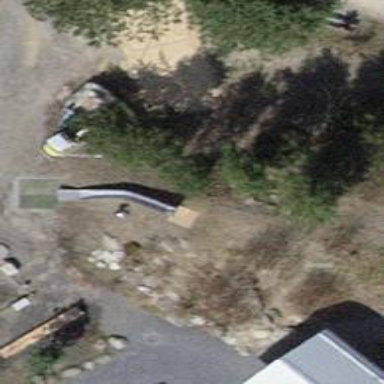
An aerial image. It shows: Playground featuring slide.